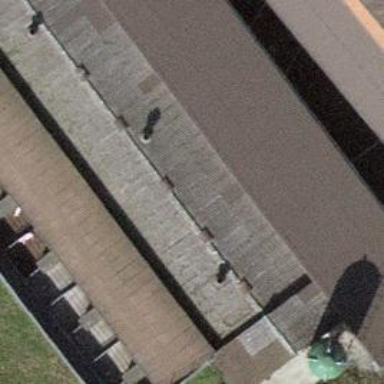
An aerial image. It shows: Farm auxiliary building.